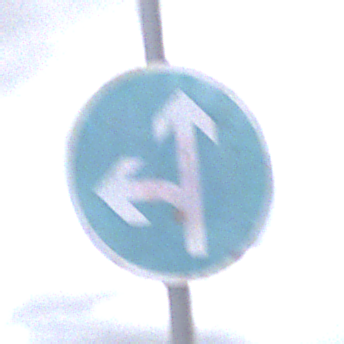
Verkehrszeichen: VorgeschriebeneFahrtrichtungGeradeausOderLinks
Umgebung: Outdoor, Suburban
Tageszeit: MorningAfternoon
Wetter: PartlyCloudy
Licht: Natural
Jahreszeit: NotSpecified
Kontrast: LowContrast